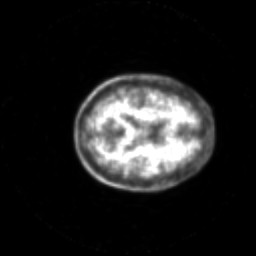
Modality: PET
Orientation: axial
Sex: female
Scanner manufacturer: siemens